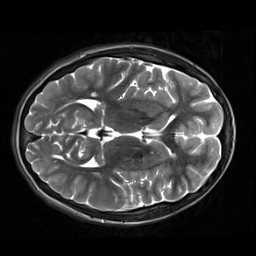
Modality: T2w
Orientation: axial
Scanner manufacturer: siemens
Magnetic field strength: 3 T
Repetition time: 9 s
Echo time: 0.115 s